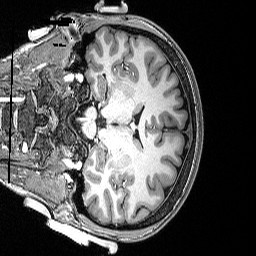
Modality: T1w
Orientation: coronal
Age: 28
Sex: female
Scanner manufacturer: siemens
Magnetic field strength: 3 T
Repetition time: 2.53 s
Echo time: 0.0033 s